Question: First I scale a RGB image to [0,1], then it is ok showed in matplotlib.
Then I recover it (by times 255), and show it, but it became purple, as shown in the pictures I paste below.
What is the reason? How to solve it? What is the correct way to rescale a image to [0,255]?
'''
import matplotlib.pyplot as plt
import matplotlib.image as mpimg
dog = mpimg.imread('1.jpg')
dog = dog / 255
plt.subplot(121)
plt.imshow(dog) #Normal and ok here
plt.title(('/255'))
dog = dog*255
plt.subplot(122)
plt.imshow(dog) # Purple image, not ok
plt.title('*255')
plt.savefig('out.jpg')
plt.show()
'''

=============================a line here==========================
Suggested by @BruceWayne, I try to *-255 instead of *255, and it works.
But what is the reason? Why would a picture with values in [-255, 0] showed normal, and one with [0,255] go different way?
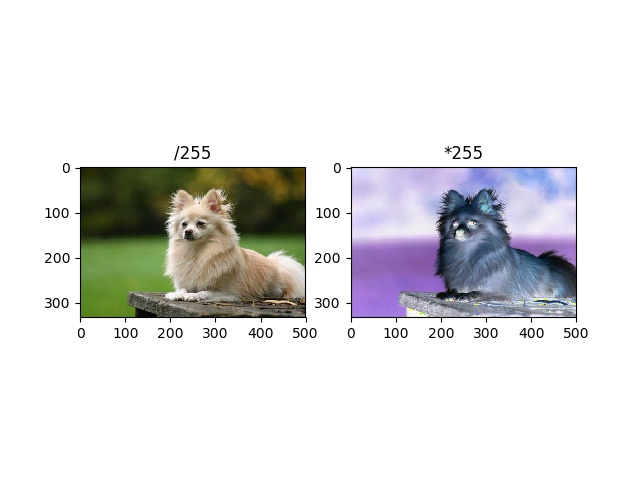
Answer: When I tried your program, I got a warning saying "Clipping input data to the valid range for imshow with RGB data ([0..1] for float or [0..255] for integers)."
When you first load the image, it is made up from integers in the 0..255 range, which imshow displays normally. When you divide this by 255, it turns into floats in the [0..1] range which, again, imshow displays normally.
Then you multiply by 255, turning it into floats in the [0..255] range, and this imshow does not know what to do with!
I tried changing it back into integers using
'''
import numpy as np
dog = (dog * 255).astype(np.uint8)
'''
(there's probably some better way of doing that) and then it displays normally again.